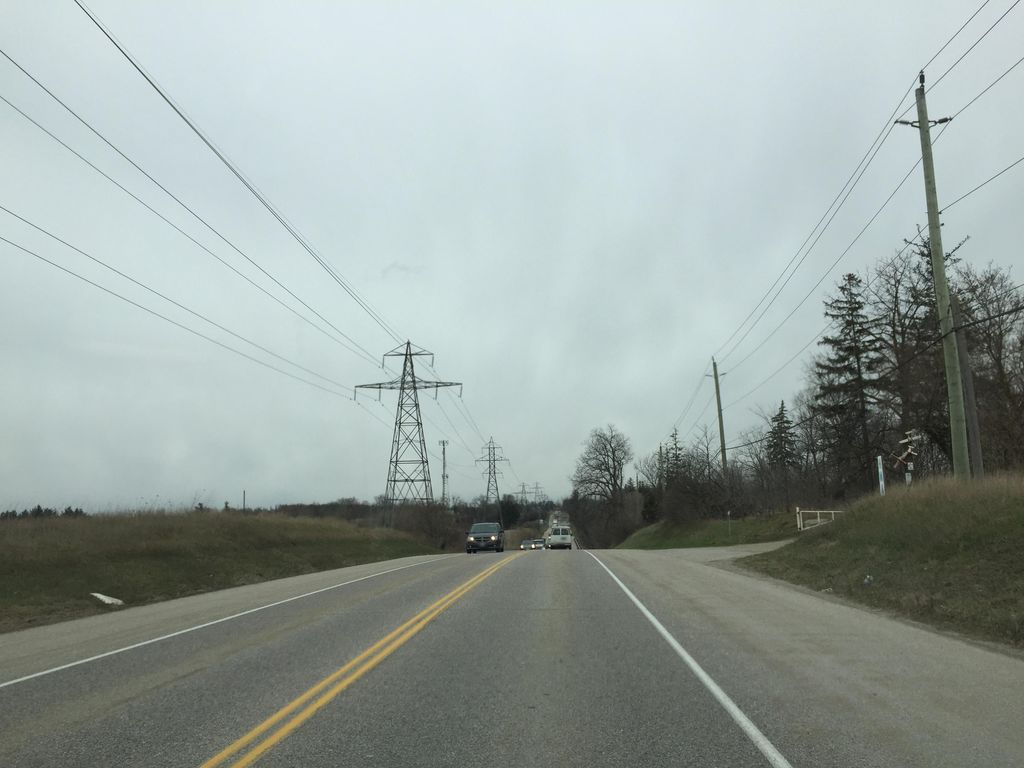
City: kitchener-waterloo